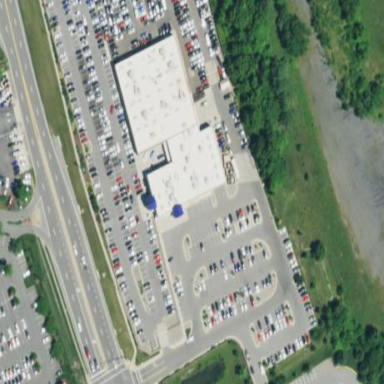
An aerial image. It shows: Car shop building.